Question: I'm having trouble dealing with a design in Java for the following description:
I need to create a guitar shop that provides tuning service for different guitars.
Tuning is done differently for each guitar type.
I need to provide a design (classes and relations) that can deal with a basic scenario where a guitar needs to be tuned.
So I got:
- - - - - - -

So basically the factory gets the guitar type and returns the required guitar service. But the guitar service contains a method:
'''
public void tuneGuitar(Guitar guitarToTune) {...}
'''
Which means I need to cast my Guitar every time in each service (each guitar is tuned differently).
I tried using generics by templating GuitarService with
But then my factory cannot serve me anymore (I cannot safely instantiate objects with parameters determined at run time).
Is there a best practice for such a scenario?
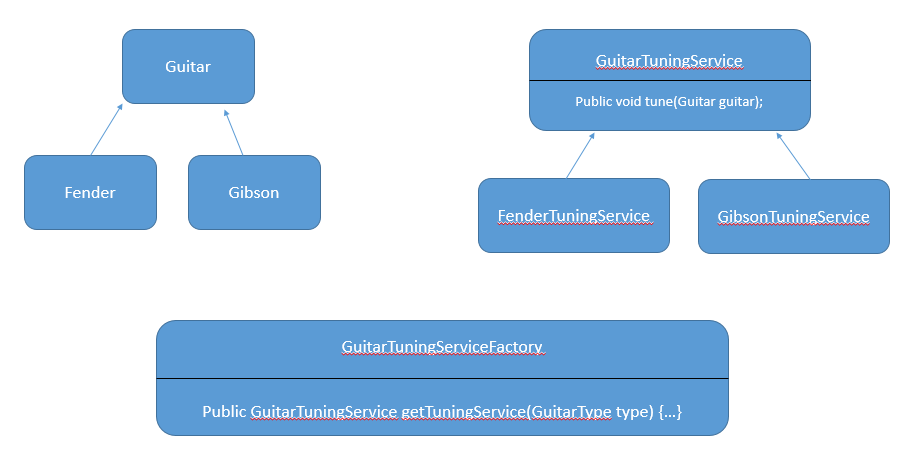
Answer: The main issue is that your 'Guitar' interface hides exactly the details that your factory needs to use to choose the appropriate 'GuitarTuningService' implementation. One way to approach the problem would be to implement the pattern, a.k.a. double dispatch. The 'Guitar' interface would get the following method:
'''
public void accept(GuitarVisitor visitor);
'''
Each 'Guitar' implementation would, separately, implement the method the same way:
'''
public void accept(GuitarVisitor visitor) {
visitor.visit(this);
}
'''
The 'GuitarVisitor' interface would look like this:
'''
public interface GuitarVisitor {
public void visit(Fender guitar);
public void visit(Gibson guitar);
// other Guitar types as necessary
}
'''
An implementation of 'GuitarVisitor' performs the appropriate guitar-type specific behavior in each method. For example, the 'GuitarTuningServiceFactory' could use an inner 'GuitarVisitor' implementation to select the appropriate 'GuitarTuningService' for each provided guitar. You cannot avoid a cast (though you can avoid type-safety warnings by performing it via 'Class.cast()'), but you can safely perform it just once at the beginning of each 'tune()' method, recording the downcast reference.
The main drawback of the 'Visitor' pattern is that it locks in the possible types of the specific visited classes. You can add a catch-all method to partially mitigate that ('public void visit(Guitar guitar)').